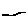
Label: line